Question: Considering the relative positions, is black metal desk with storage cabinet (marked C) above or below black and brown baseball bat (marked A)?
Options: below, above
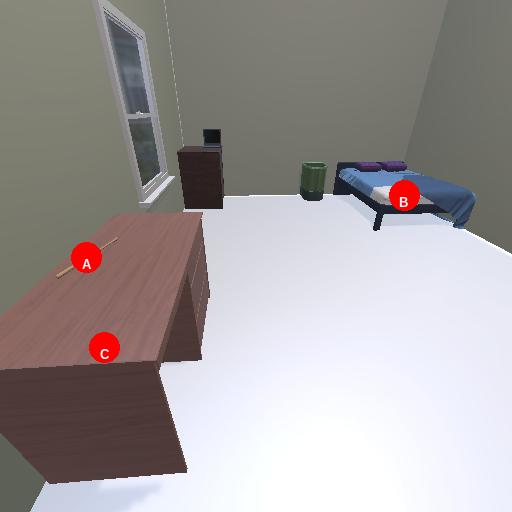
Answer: below